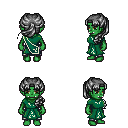
a pixel art fantasy rpg character, female body template, orc, green skin, sash dress, metal pants, gray princess hairstyle, four views (front, back, left, right), 2x2 character sprite sheet, small pixel art, hard edges, no anti-aliasing